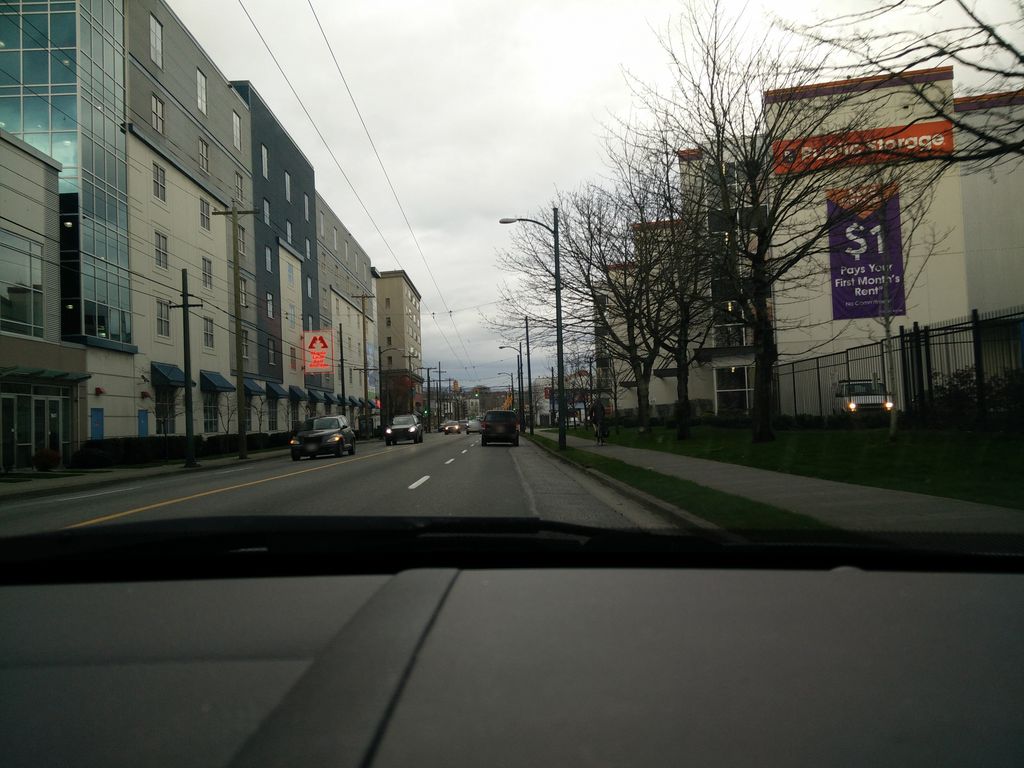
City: vancouver